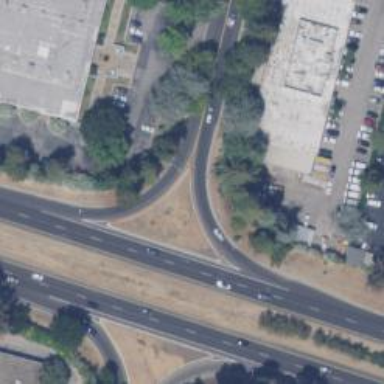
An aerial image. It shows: Trunk link highway with asphalt surface.